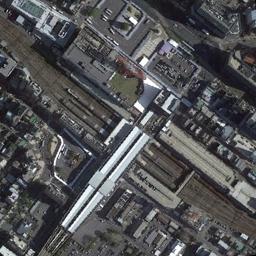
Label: railway_station